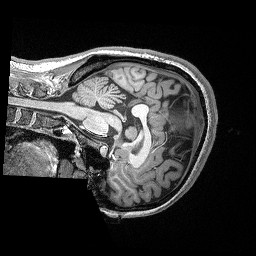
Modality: T1w
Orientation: sagittal
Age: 24
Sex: female